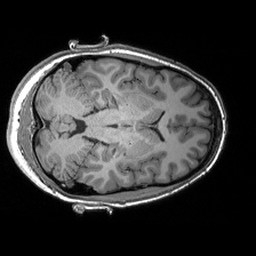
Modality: T1w
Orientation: axial
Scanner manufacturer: siemens
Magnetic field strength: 3 T
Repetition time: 2.53 s
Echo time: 0.00288 s